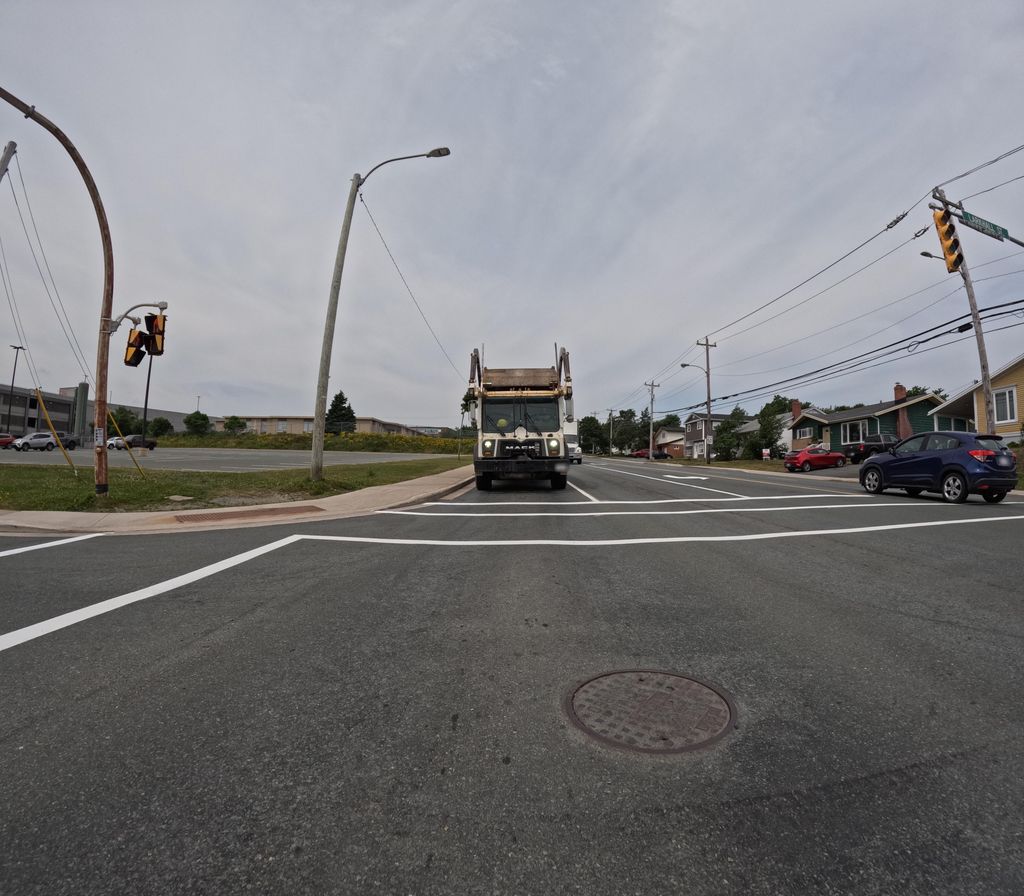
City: st_johns